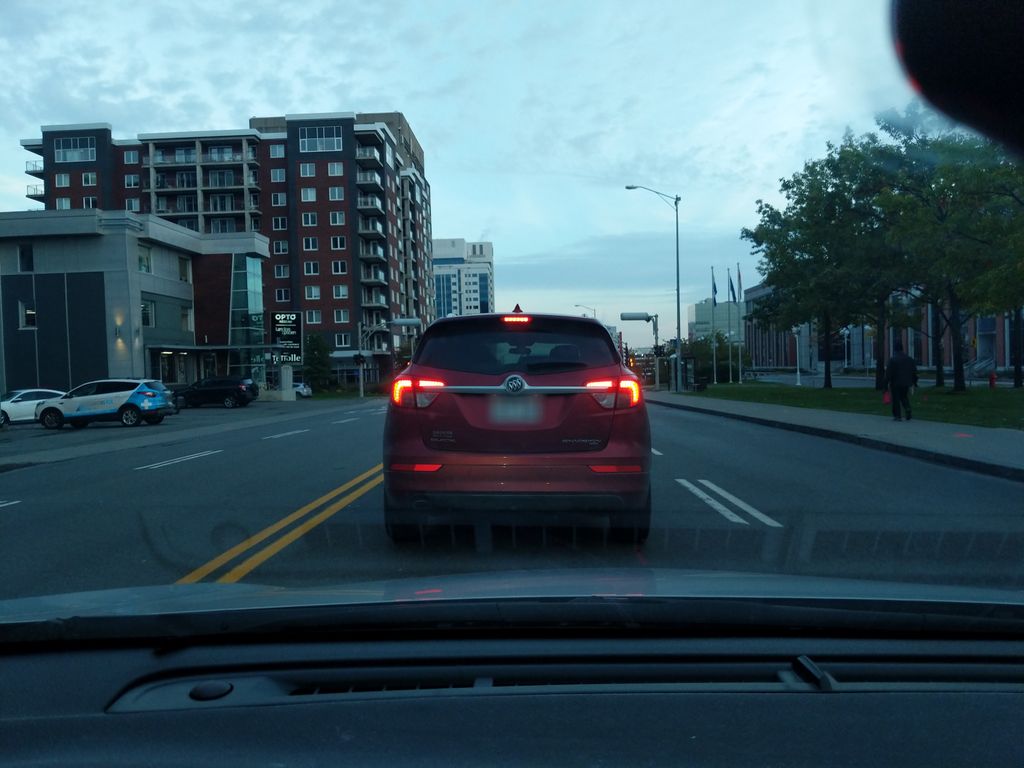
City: quebec_city